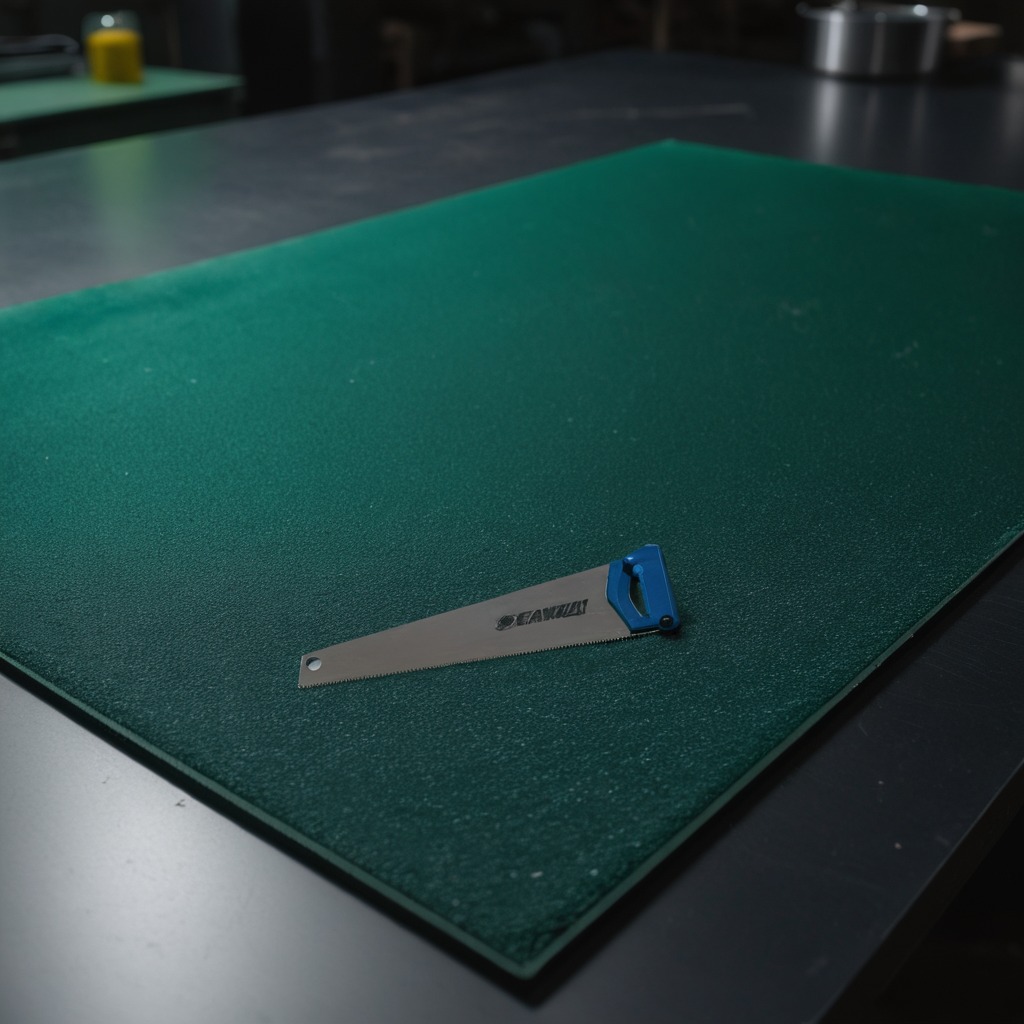
A metal saw is lying on the clean granite tabletop covered with a green rubber mat inside a workshop at night dim ambient light soft shadows worn but beneath the mat